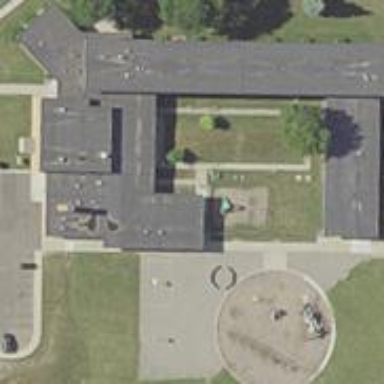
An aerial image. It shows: School building.